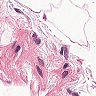
Metastatic tissue present: no